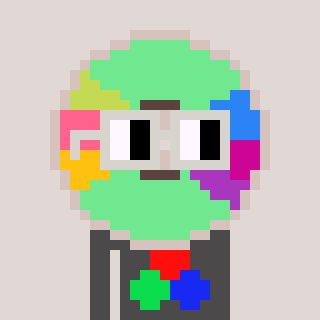
a pixel art character with square light gray glasses, a cd-shaped head and a grayscale-colored body on a warm background